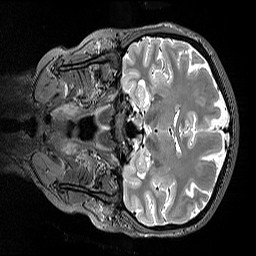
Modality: T2w
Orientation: coronal
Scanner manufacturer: siemens
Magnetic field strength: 3 T
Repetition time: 3.2 s
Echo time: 0.565 s